Aerial crown-view tile of a tropical tree (Barro Colorado Island, Panama), acquired 20240716:
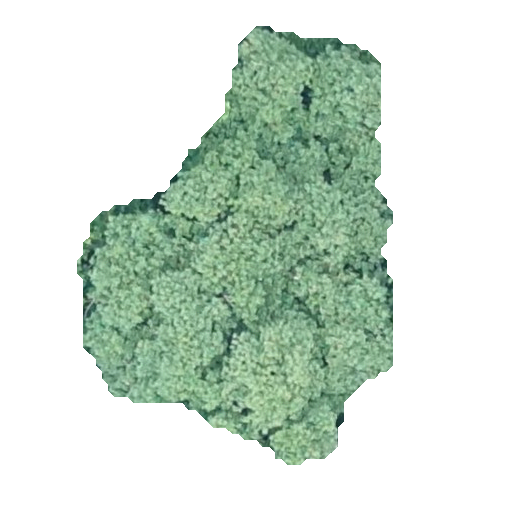
Species: Hieronyma alchorneoides
GBIF accepted scientific name: Hieronyma alchorneoides
Crown area: 144.049 m²